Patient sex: M
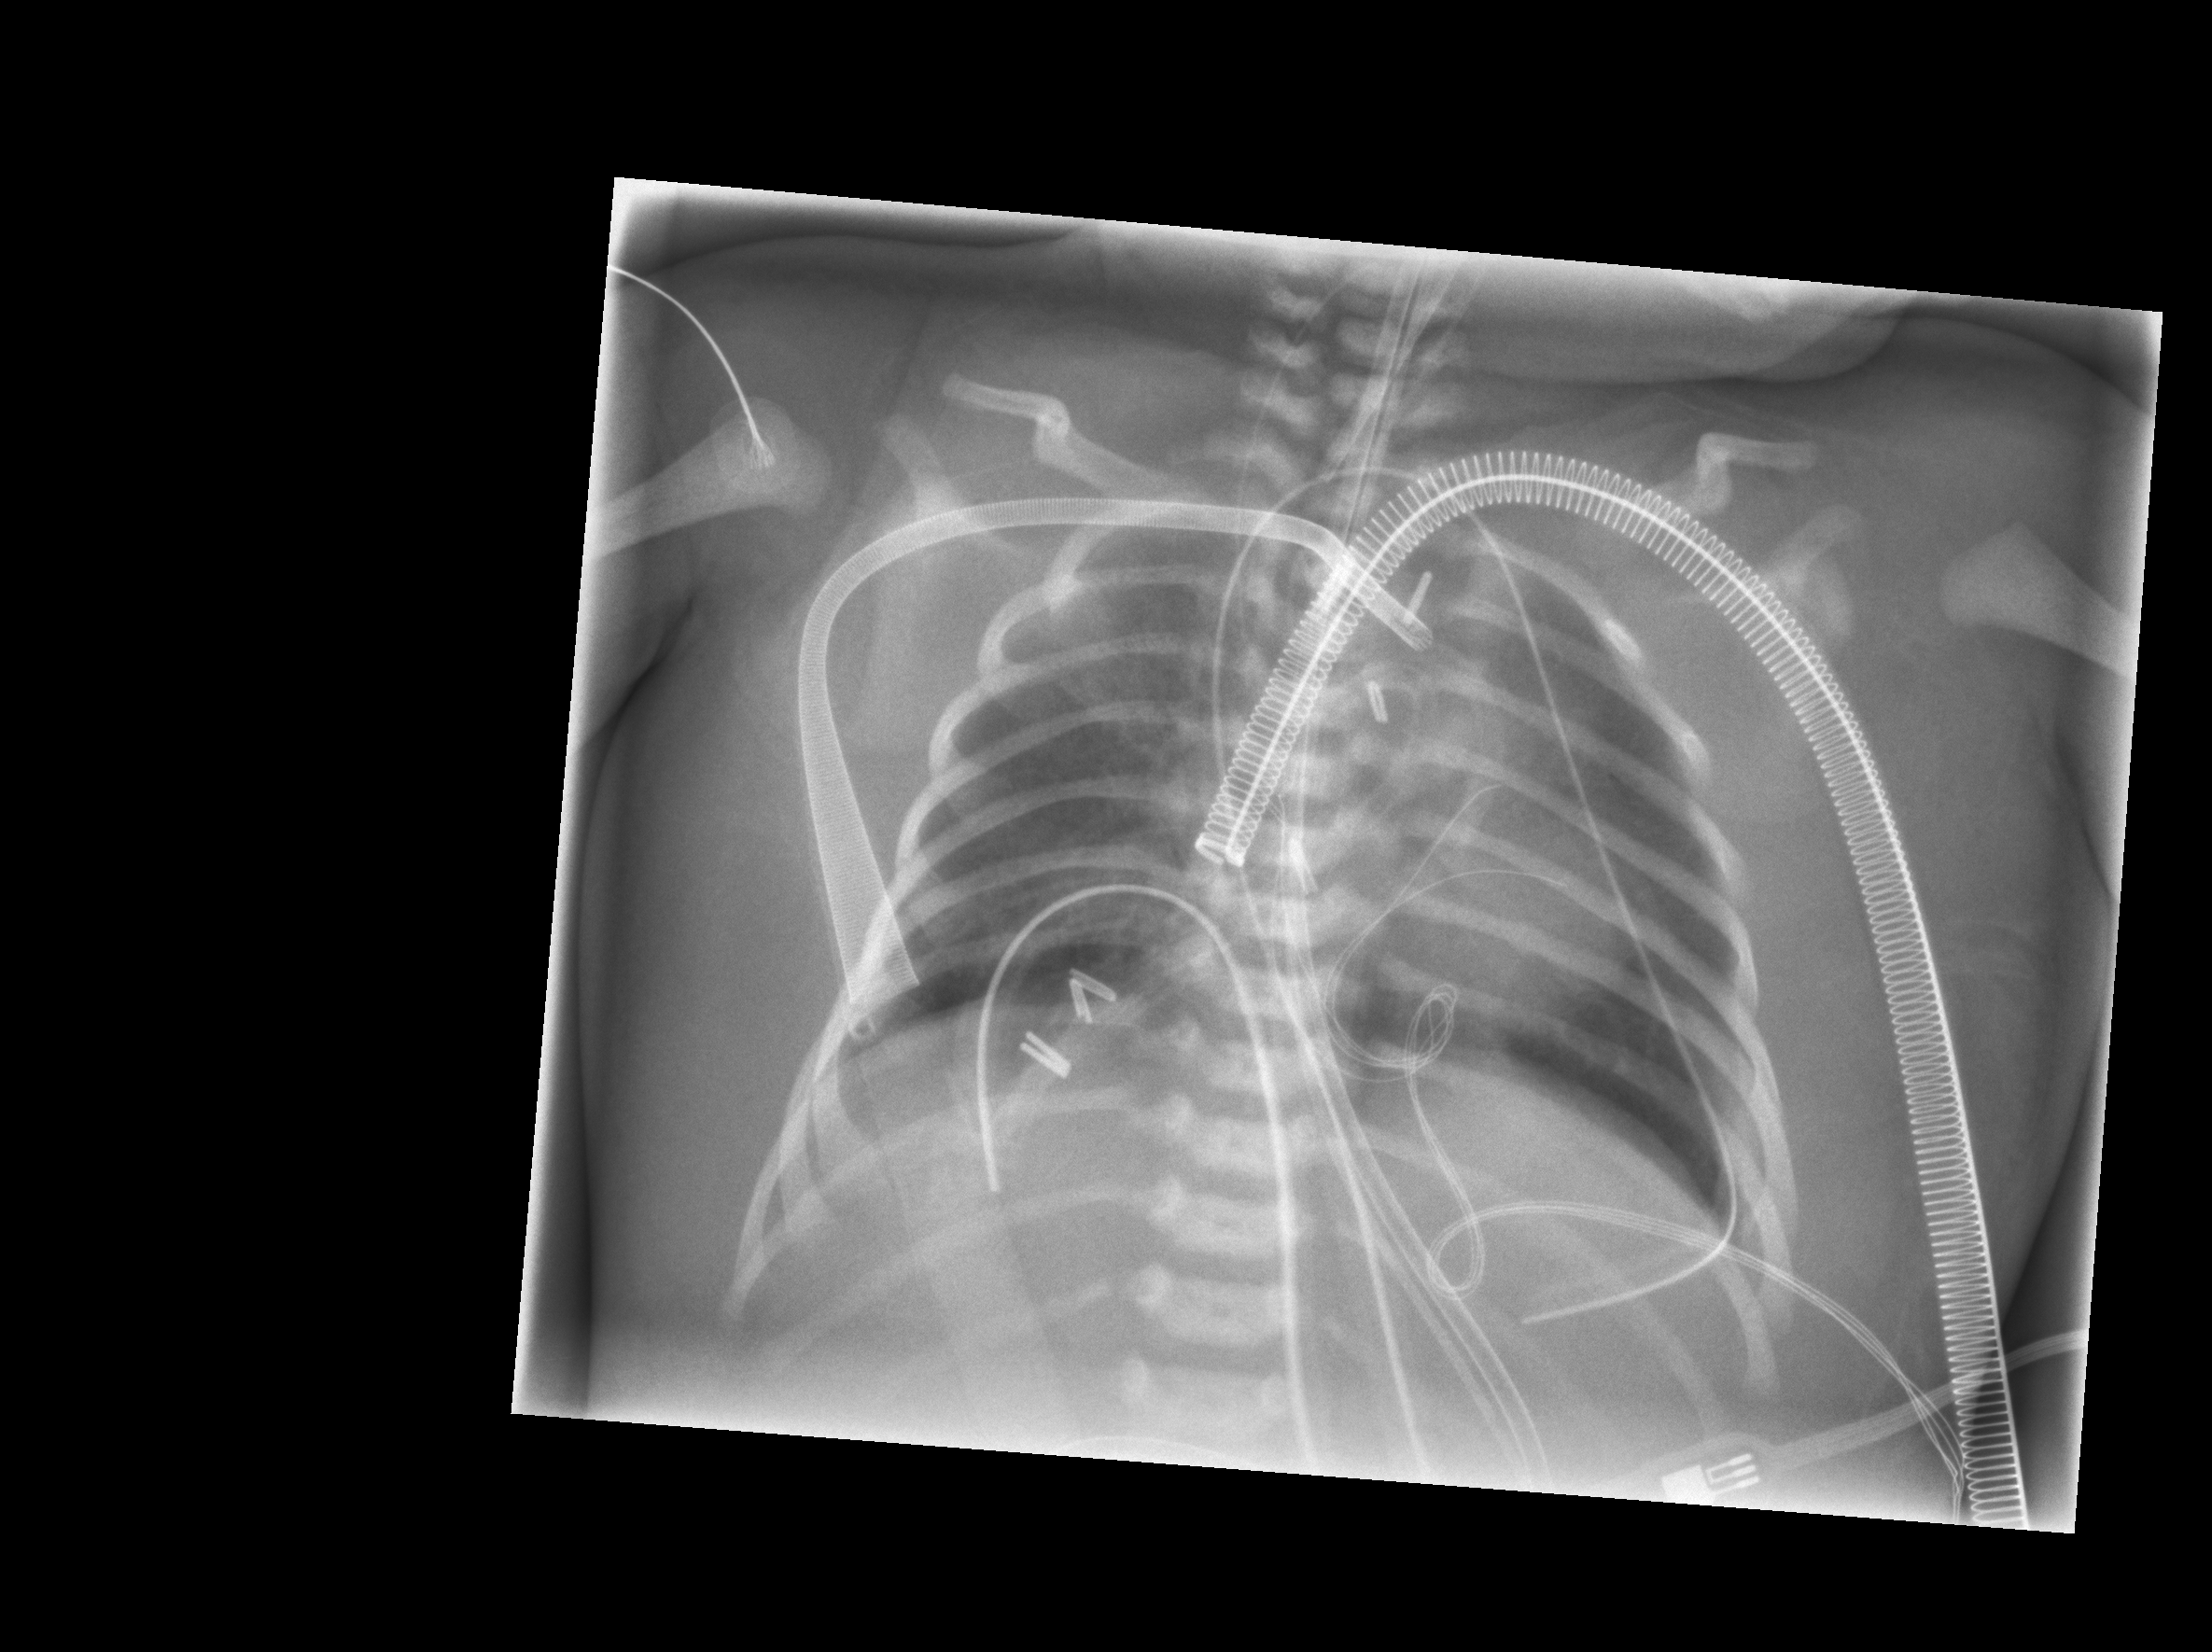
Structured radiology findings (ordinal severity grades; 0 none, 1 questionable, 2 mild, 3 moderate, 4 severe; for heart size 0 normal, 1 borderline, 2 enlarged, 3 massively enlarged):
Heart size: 0
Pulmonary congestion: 0
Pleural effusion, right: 0
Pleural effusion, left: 0
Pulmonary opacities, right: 2
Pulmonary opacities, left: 0
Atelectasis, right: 0
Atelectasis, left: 0